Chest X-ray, AP view. Patient: 42 years old, sex M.
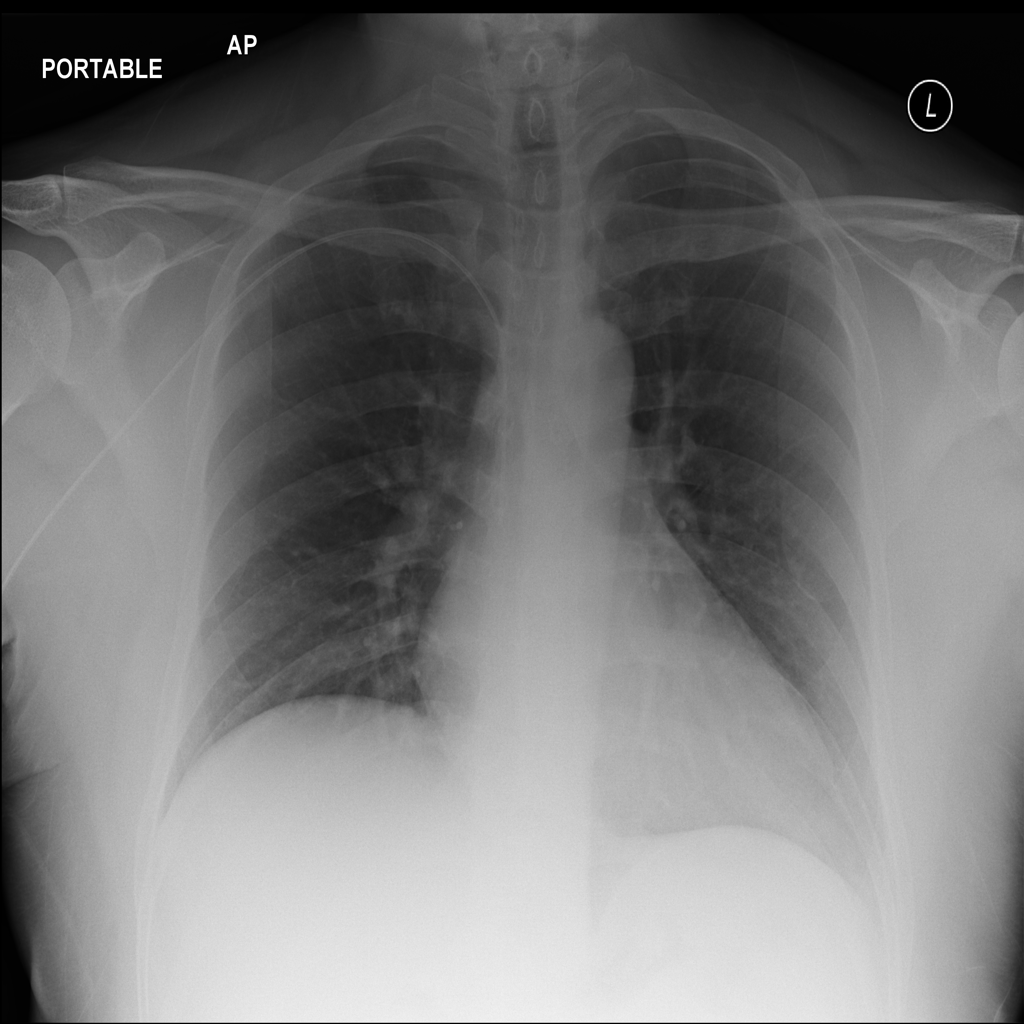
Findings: No Finding